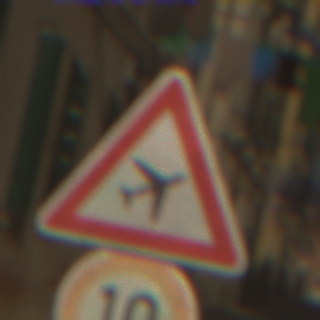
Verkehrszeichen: FlugbetriebLinks
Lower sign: Geschwindigkeit10
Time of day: Midday
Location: Outdoor (Urban)
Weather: Clear
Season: NotSpecified
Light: Natural